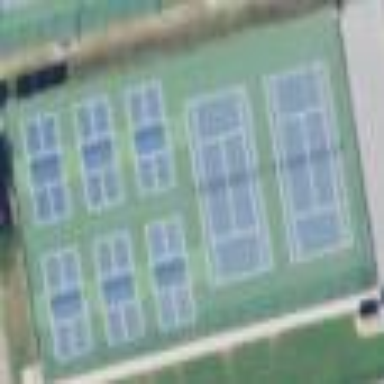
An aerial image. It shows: Tennis court on the leisure land pitch.